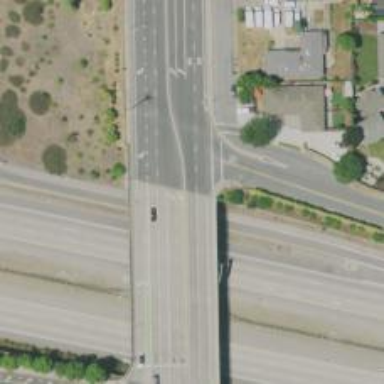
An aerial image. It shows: Secondary road with bridge.